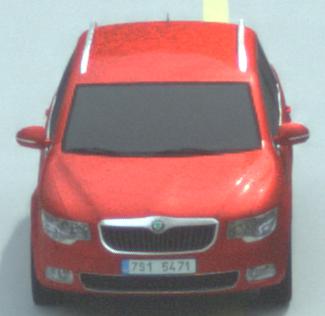
Make: Skoda
Model: Superb Combi 1.4 TSI
Detailed model: Superb (II) Combi
Model produced from: 2010/01
Model produced until: 2011/10
Doors: 5
Color: red
Road condition: dry road
Daytime: morning or afternoon
Contrast: low contrast